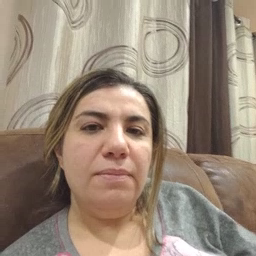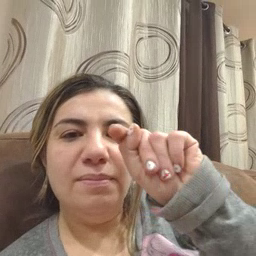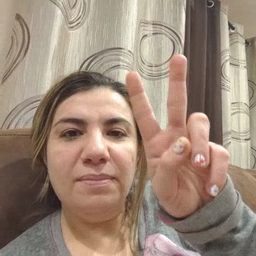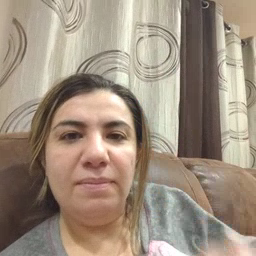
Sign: TV